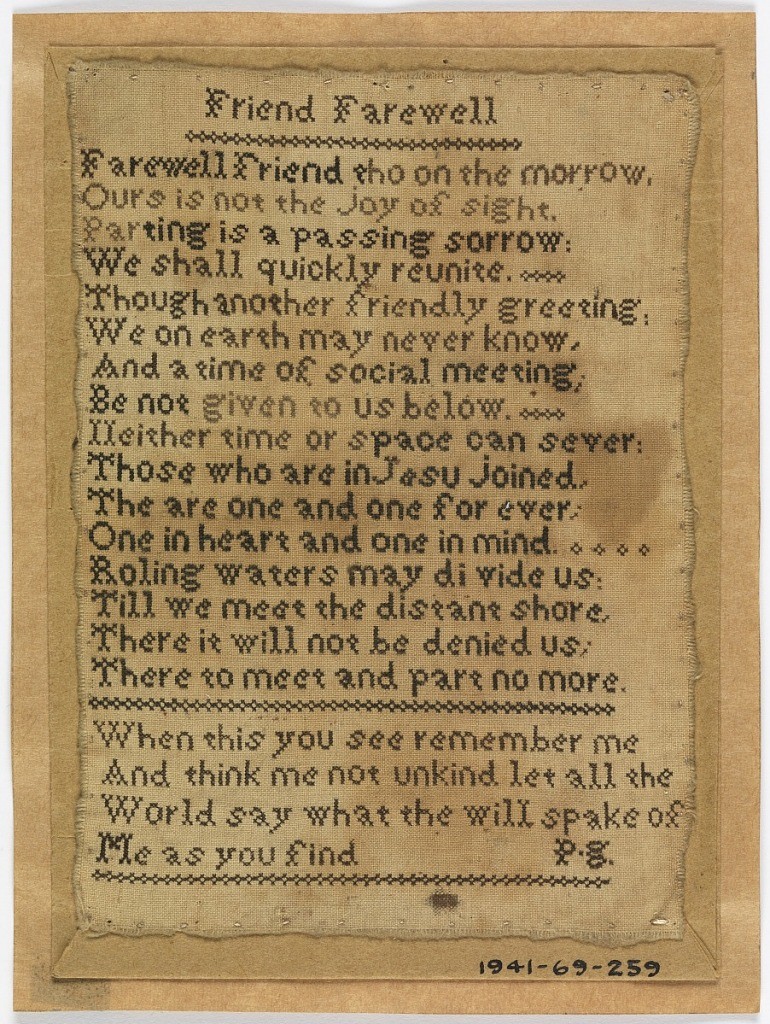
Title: Sampler
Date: early 19th century
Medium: silk embroidery, linen foundation Technique: cross stitch on plain weave
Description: Two verses, one entitled "Friend Farewell," and the initials "P.G."  Worked in cross stitch.